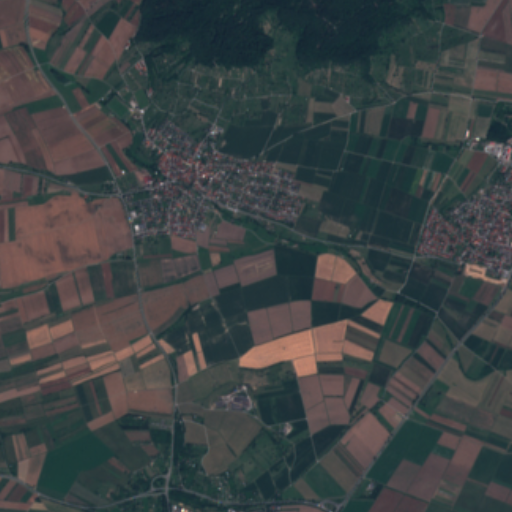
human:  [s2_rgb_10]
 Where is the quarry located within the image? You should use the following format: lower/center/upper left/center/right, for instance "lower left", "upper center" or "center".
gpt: The quarry is located in the upper right of the image.
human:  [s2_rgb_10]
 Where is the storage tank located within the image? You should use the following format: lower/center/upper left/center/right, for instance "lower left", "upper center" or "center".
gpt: The storage tank is located in the lower center of the image.
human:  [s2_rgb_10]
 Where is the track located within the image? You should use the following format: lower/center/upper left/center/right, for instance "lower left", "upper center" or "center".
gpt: The track is located in the lower center of the image.
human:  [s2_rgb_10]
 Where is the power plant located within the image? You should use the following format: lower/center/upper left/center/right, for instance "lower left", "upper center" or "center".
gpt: There is no power plant in the image.